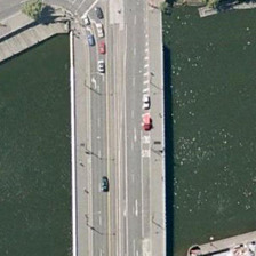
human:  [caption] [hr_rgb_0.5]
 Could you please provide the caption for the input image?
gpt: There are many cars on the bridge, which is on the river.

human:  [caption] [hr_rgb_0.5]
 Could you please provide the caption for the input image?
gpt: The road turns here and connects with the bridge.

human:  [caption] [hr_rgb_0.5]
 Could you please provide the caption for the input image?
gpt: The road turns here and joins the bridge.

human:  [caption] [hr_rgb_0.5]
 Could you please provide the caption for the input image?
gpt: There are many cars on the bridge and there are rivers on the bridge.

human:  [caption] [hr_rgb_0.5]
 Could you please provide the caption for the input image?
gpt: There are many cars running on a bridge, which is on a river.